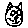
Label: cat